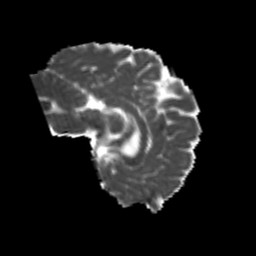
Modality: MD
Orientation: sagittal
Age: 23
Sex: female
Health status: healthy
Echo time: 0.074 s